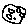
Label: moon